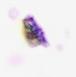
Label: Detritus